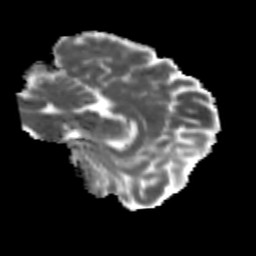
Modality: MD
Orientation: sagittal
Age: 23
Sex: male
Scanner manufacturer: siemens
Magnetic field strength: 3 T
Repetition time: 3.5 s
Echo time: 0.113 s